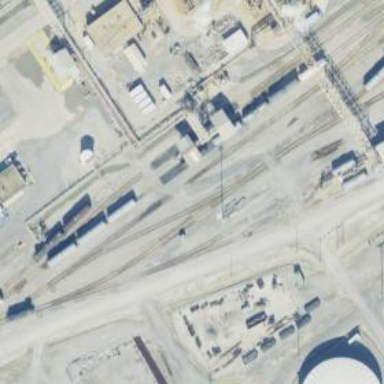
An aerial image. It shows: Rail spur service.